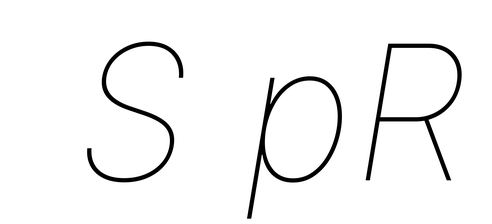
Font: Inter-Italic_Thin_Italic